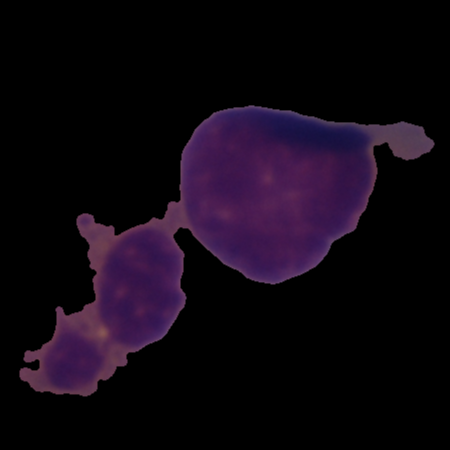
Label: healthy